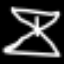
Label: hourglass